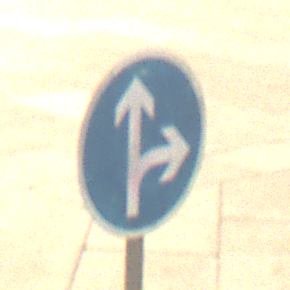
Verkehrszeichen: VorgeschriebeneFahrtrichtungGeradeausOderRechts
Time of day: MorningAfternoon
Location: Outdoor (Suburban)
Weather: Clear
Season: NotSpecified
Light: Natural